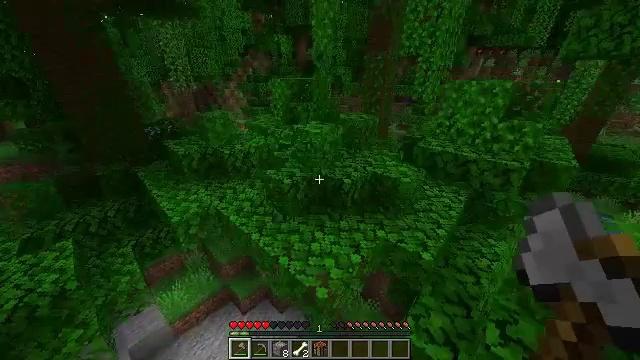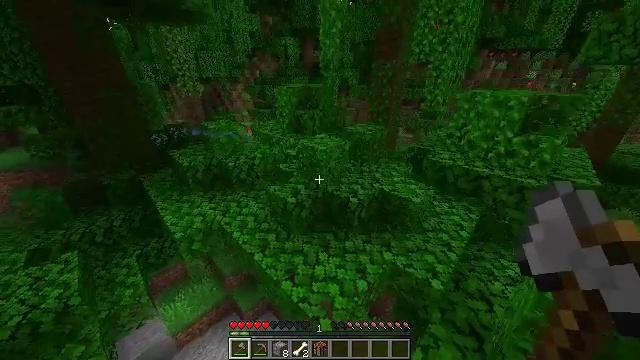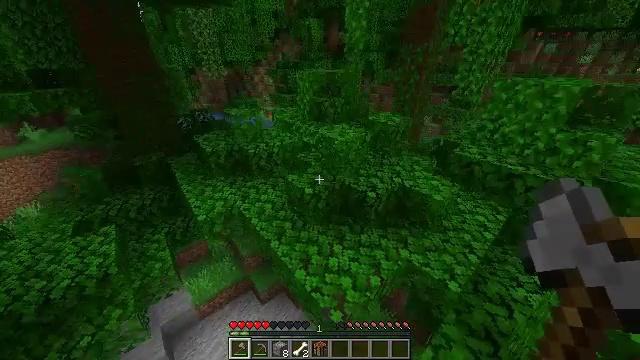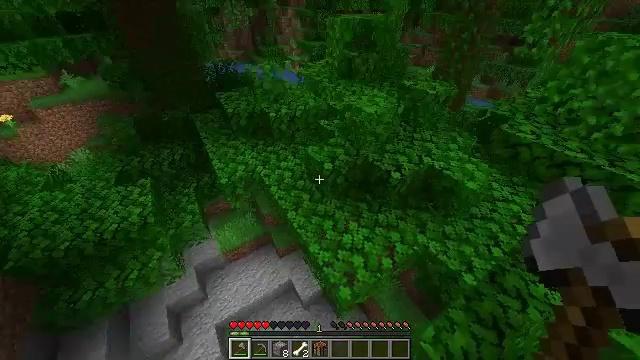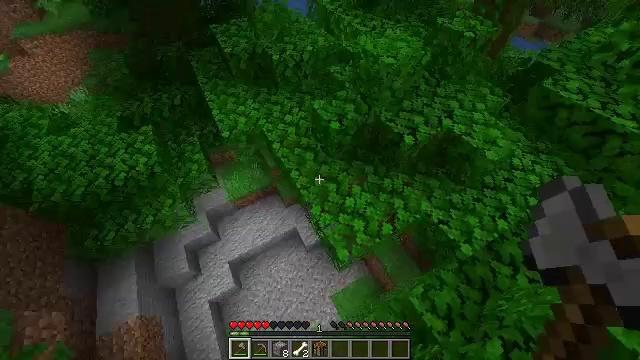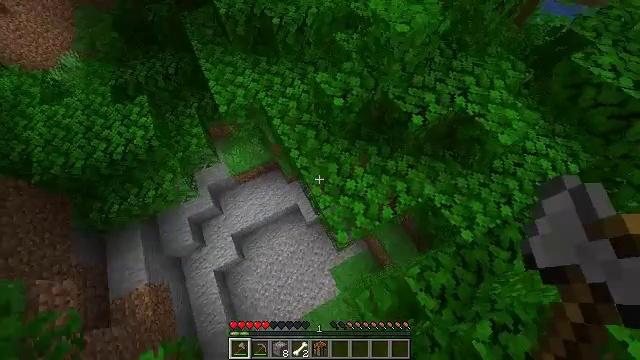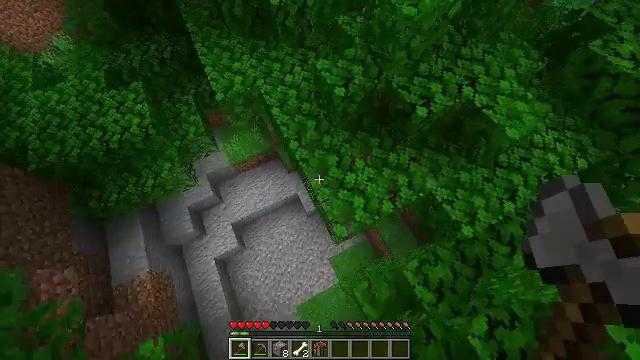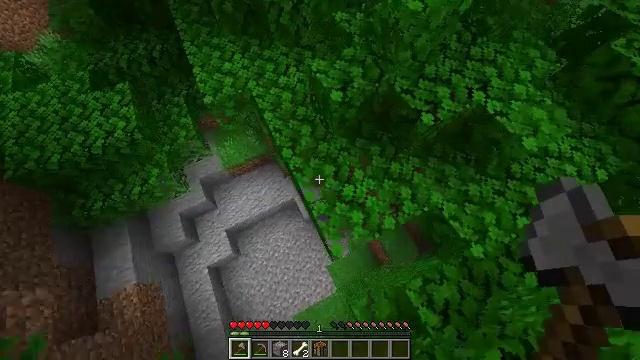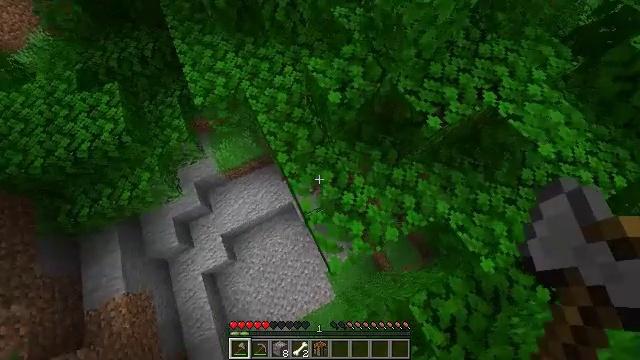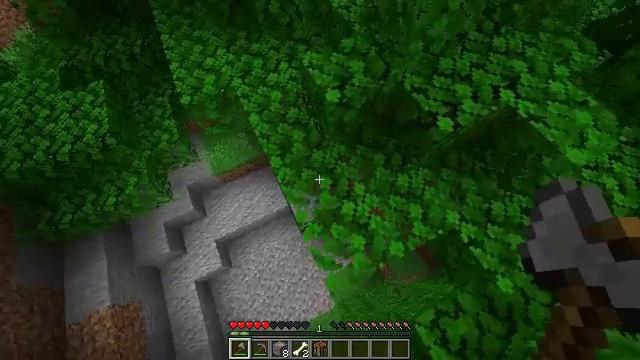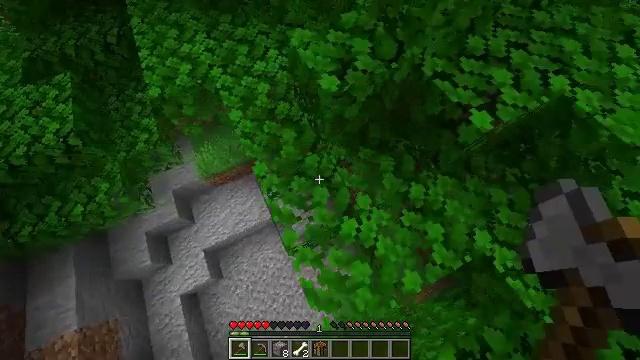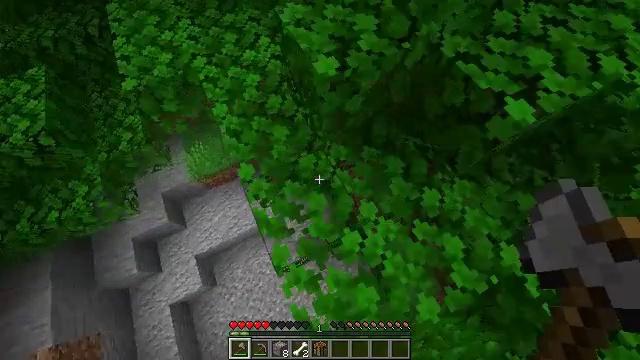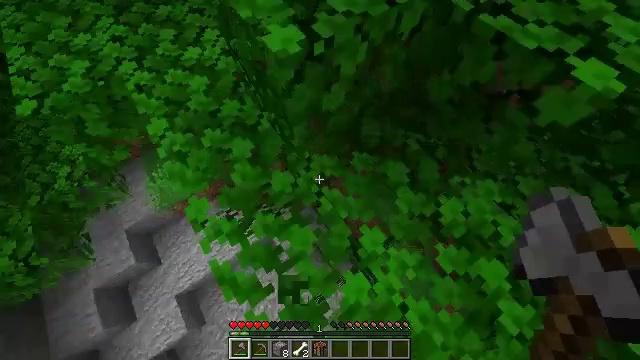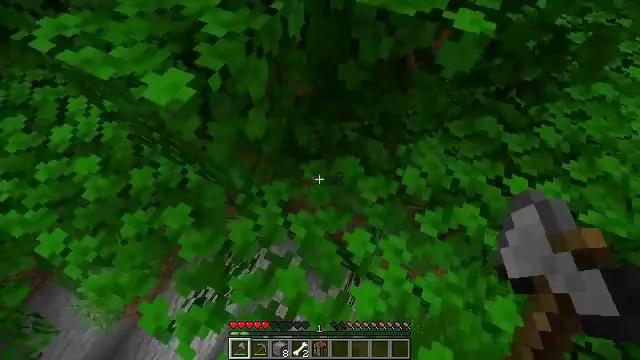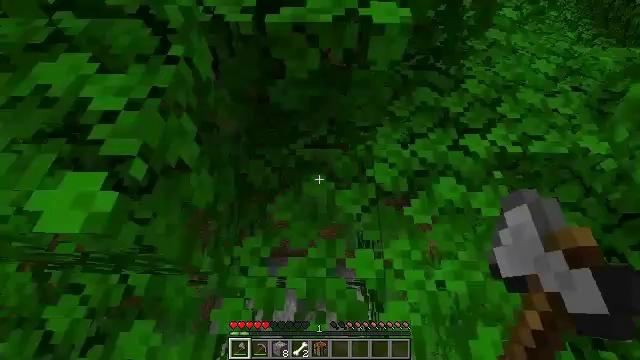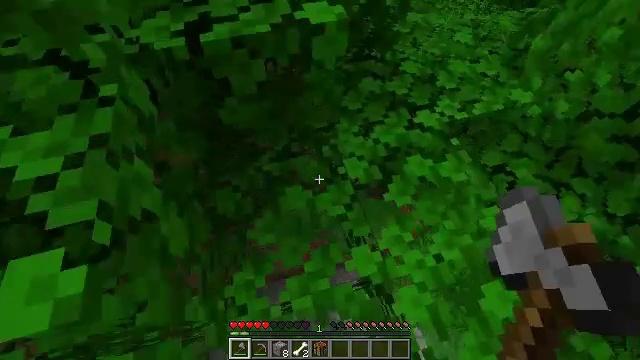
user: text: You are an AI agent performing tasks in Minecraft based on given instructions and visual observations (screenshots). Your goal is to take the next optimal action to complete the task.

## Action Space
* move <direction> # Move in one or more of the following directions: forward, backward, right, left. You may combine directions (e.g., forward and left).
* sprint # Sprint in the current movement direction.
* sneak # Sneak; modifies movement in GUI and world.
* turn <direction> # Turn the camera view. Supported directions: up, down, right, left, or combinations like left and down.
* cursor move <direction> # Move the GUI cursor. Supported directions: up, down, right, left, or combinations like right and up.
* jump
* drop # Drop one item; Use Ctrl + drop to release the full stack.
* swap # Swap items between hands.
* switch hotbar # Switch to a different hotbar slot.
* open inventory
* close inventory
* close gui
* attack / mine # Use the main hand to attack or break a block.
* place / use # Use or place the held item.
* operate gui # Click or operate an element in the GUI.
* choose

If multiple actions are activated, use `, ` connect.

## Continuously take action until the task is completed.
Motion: motion action
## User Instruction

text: Mine a melon block.
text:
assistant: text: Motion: move forward, sprint, turn left, jump
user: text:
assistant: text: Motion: move forward, sprint, turn left and down, jump
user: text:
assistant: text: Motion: move forward, sprint, turn left and down, jump
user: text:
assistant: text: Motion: move forward, sprint, turn left and down, jump
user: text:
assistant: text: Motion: move forward, sprint, turn left and down, jump
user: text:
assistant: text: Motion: move forward, sprint, turn down, jump
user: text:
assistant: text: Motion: move forward, sprint, jump
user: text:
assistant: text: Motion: move forward, sprint, jump
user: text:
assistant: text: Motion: move forward, sprint, jump
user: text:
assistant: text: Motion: move forward, sprint, jump
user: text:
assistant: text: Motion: move forward, sprint
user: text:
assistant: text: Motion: sprint, turn right
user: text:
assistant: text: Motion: turn right and up
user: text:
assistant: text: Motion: turn right and up
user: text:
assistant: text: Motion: move back, turn right and up
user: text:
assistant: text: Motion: move back, turn left and up
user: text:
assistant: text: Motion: turn left and up
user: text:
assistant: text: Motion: turn left and up
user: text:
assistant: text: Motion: turn left and up
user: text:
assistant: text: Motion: move forward, turn left and up
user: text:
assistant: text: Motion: move forward, turn up
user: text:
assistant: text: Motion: move forward, sprint
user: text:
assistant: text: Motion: move forward, sprint
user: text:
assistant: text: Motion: move forward, sprint
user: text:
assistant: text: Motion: move forward, sprint, jump
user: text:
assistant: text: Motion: move forward, sprint, jump
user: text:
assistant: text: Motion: move forward, sprint, jump
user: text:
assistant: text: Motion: move forward, sprint
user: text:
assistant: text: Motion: move forward, sprint
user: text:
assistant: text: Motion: move forward, sprint